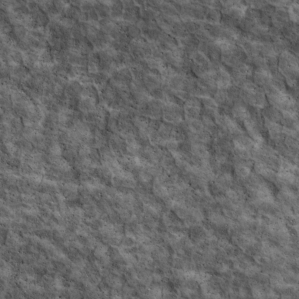
Label: non_frost